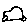
Label: car